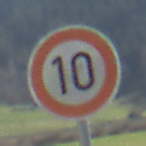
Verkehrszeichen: Geschwindigkeit10
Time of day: MorningAfternoon
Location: Outdoor (Nature)
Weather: PartlyCloudy
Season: NotSpecified
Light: Natural